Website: bh-photo
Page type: address-validator
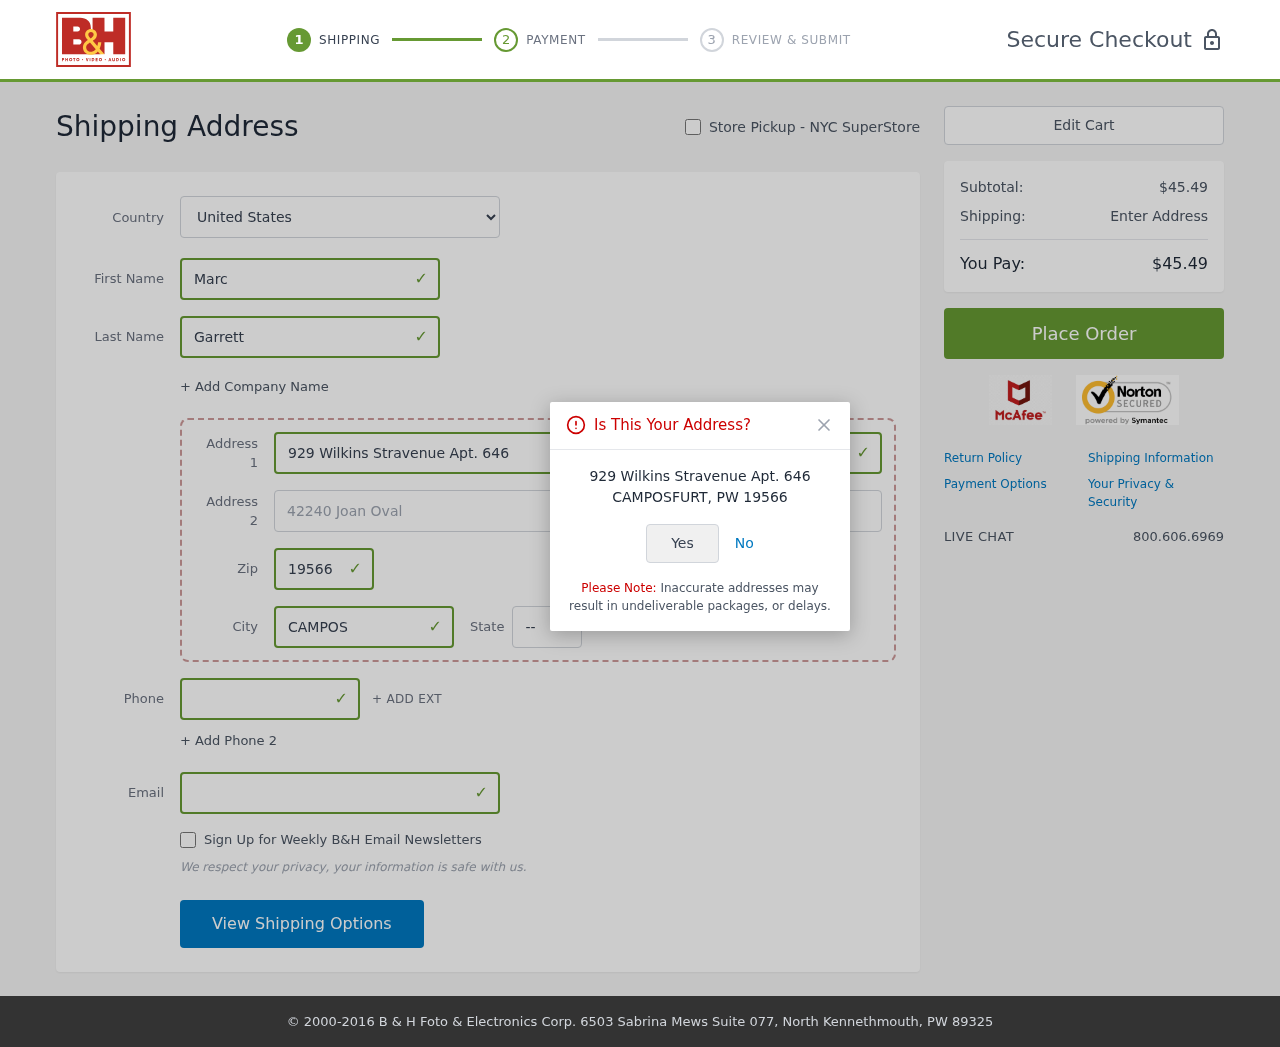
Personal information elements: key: PII_CITY
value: Camposfurt
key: PII_COUNTRY
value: United States
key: PII_EMAIL
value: marcgarrett@hotmail.com
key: PII_FIRSTNAME
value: Marc
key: PII_LASTNAME
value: Garrett
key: PII_PHONE
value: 8213140122
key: PII_POSTCODE
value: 19566
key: PII_STATE_ABBR
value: PW
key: PII_STREET
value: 929 Wilkins Stravenue Apt. 646
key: PII_STREET2
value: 42240 Joan Oval
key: PII_CITY_CONFIRM
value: CAMPOSFURT
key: PII_STATE
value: PW
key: PII_POSTCODE_FULL
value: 19566
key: PII_POSTCODE_NUMERIC
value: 19566
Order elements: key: ORDER_SUBTOTAL
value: $45.49
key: ORDER_TOTAL
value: $45.49